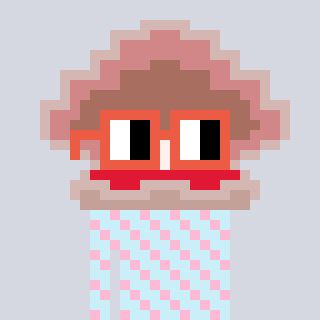
a pixel art character with square orange glasses, a oyster-shaped head and a cold-colored body on a cool background